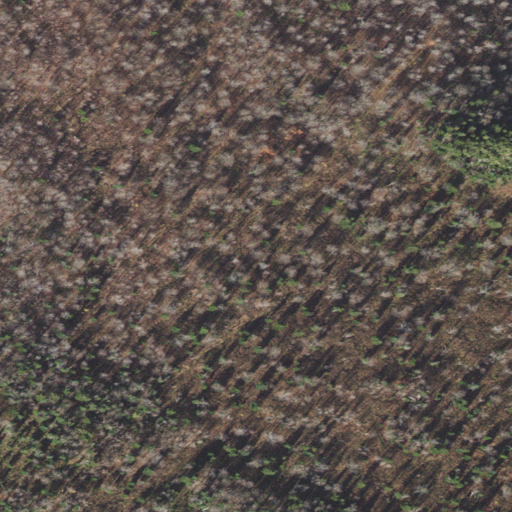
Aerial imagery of mountain in New Hampshire named Hedgehog Nubble containing mixed forest and deciduous forest